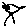
Label: bird